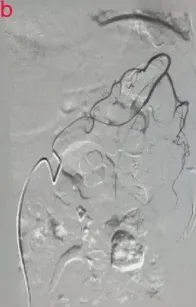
(A-C) Digital subtraction angiography (DSA) examination of the patient. DSA images show splenic embolism in the patient.
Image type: radiology (x_ray)